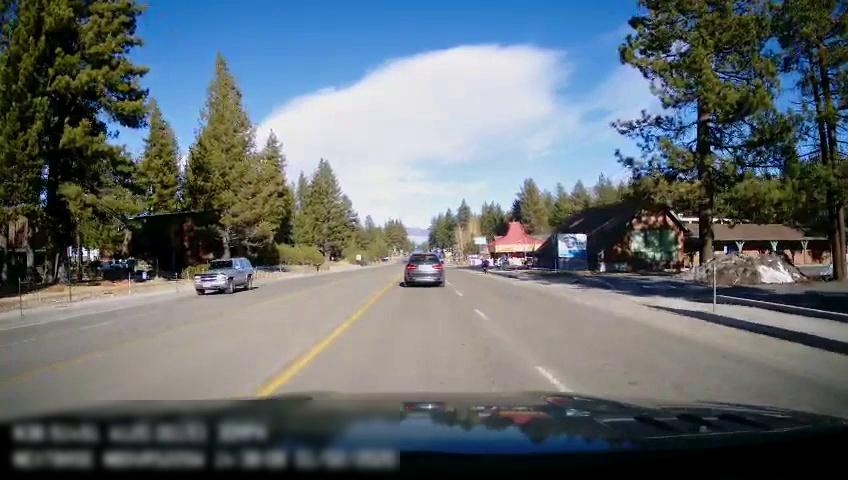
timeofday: Day
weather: Sunny
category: Drivable Space
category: Vehicles | SUV
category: Vehicles | SUV
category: Motorbikes
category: Lanes | Opposite Lane
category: Lanes | Opposite Lane
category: Lanes | Current Lane